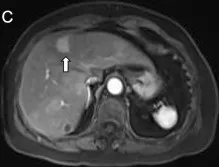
On enhanced T1-weighted images, the lesion showed obvious enhancement in arterial phase.
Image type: radiology (mri)